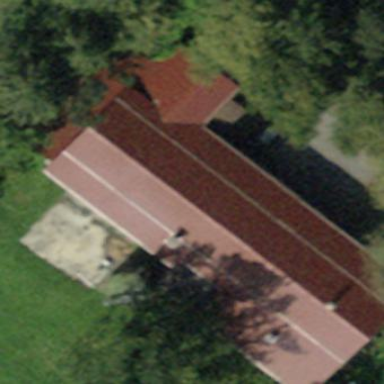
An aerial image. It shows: Farm building.